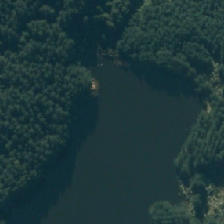
Land cover: lake_pond